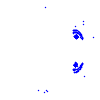
Particle: kaon